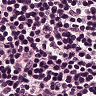
Metastatic tissue present: no